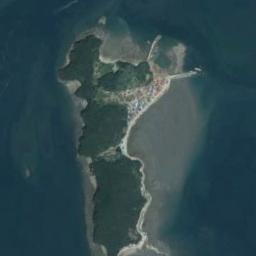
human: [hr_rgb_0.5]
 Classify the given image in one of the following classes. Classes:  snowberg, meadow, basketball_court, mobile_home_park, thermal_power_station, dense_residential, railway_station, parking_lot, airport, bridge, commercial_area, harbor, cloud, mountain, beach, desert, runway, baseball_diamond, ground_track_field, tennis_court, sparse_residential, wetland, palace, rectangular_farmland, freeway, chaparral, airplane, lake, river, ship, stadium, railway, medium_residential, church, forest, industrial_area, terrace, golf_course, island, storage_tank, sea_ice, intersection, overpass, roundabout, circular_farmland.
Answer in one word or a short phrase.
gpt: island